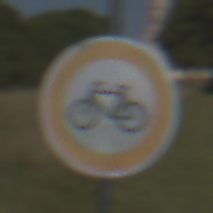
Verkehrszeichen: VerbotRadverkehr
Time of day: Midday
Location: Outdoor (Nature)
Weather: Clear
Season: NotSpecified
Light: Natural